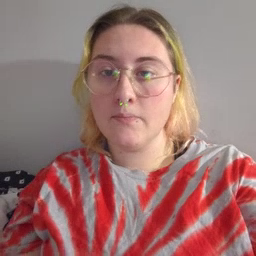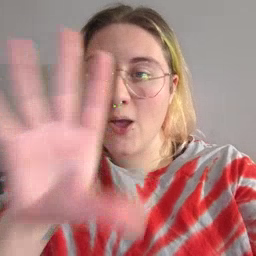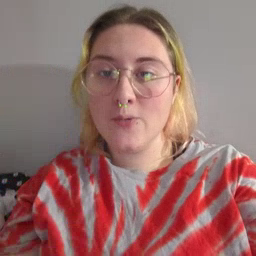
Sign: blow